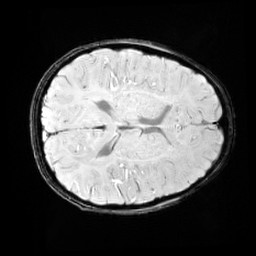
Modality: SWI
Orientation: axial
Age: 12
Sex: male
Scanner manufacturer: siemens
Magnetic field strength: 3 T
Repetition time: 0.027 s
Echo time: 0.02 s